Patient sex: M
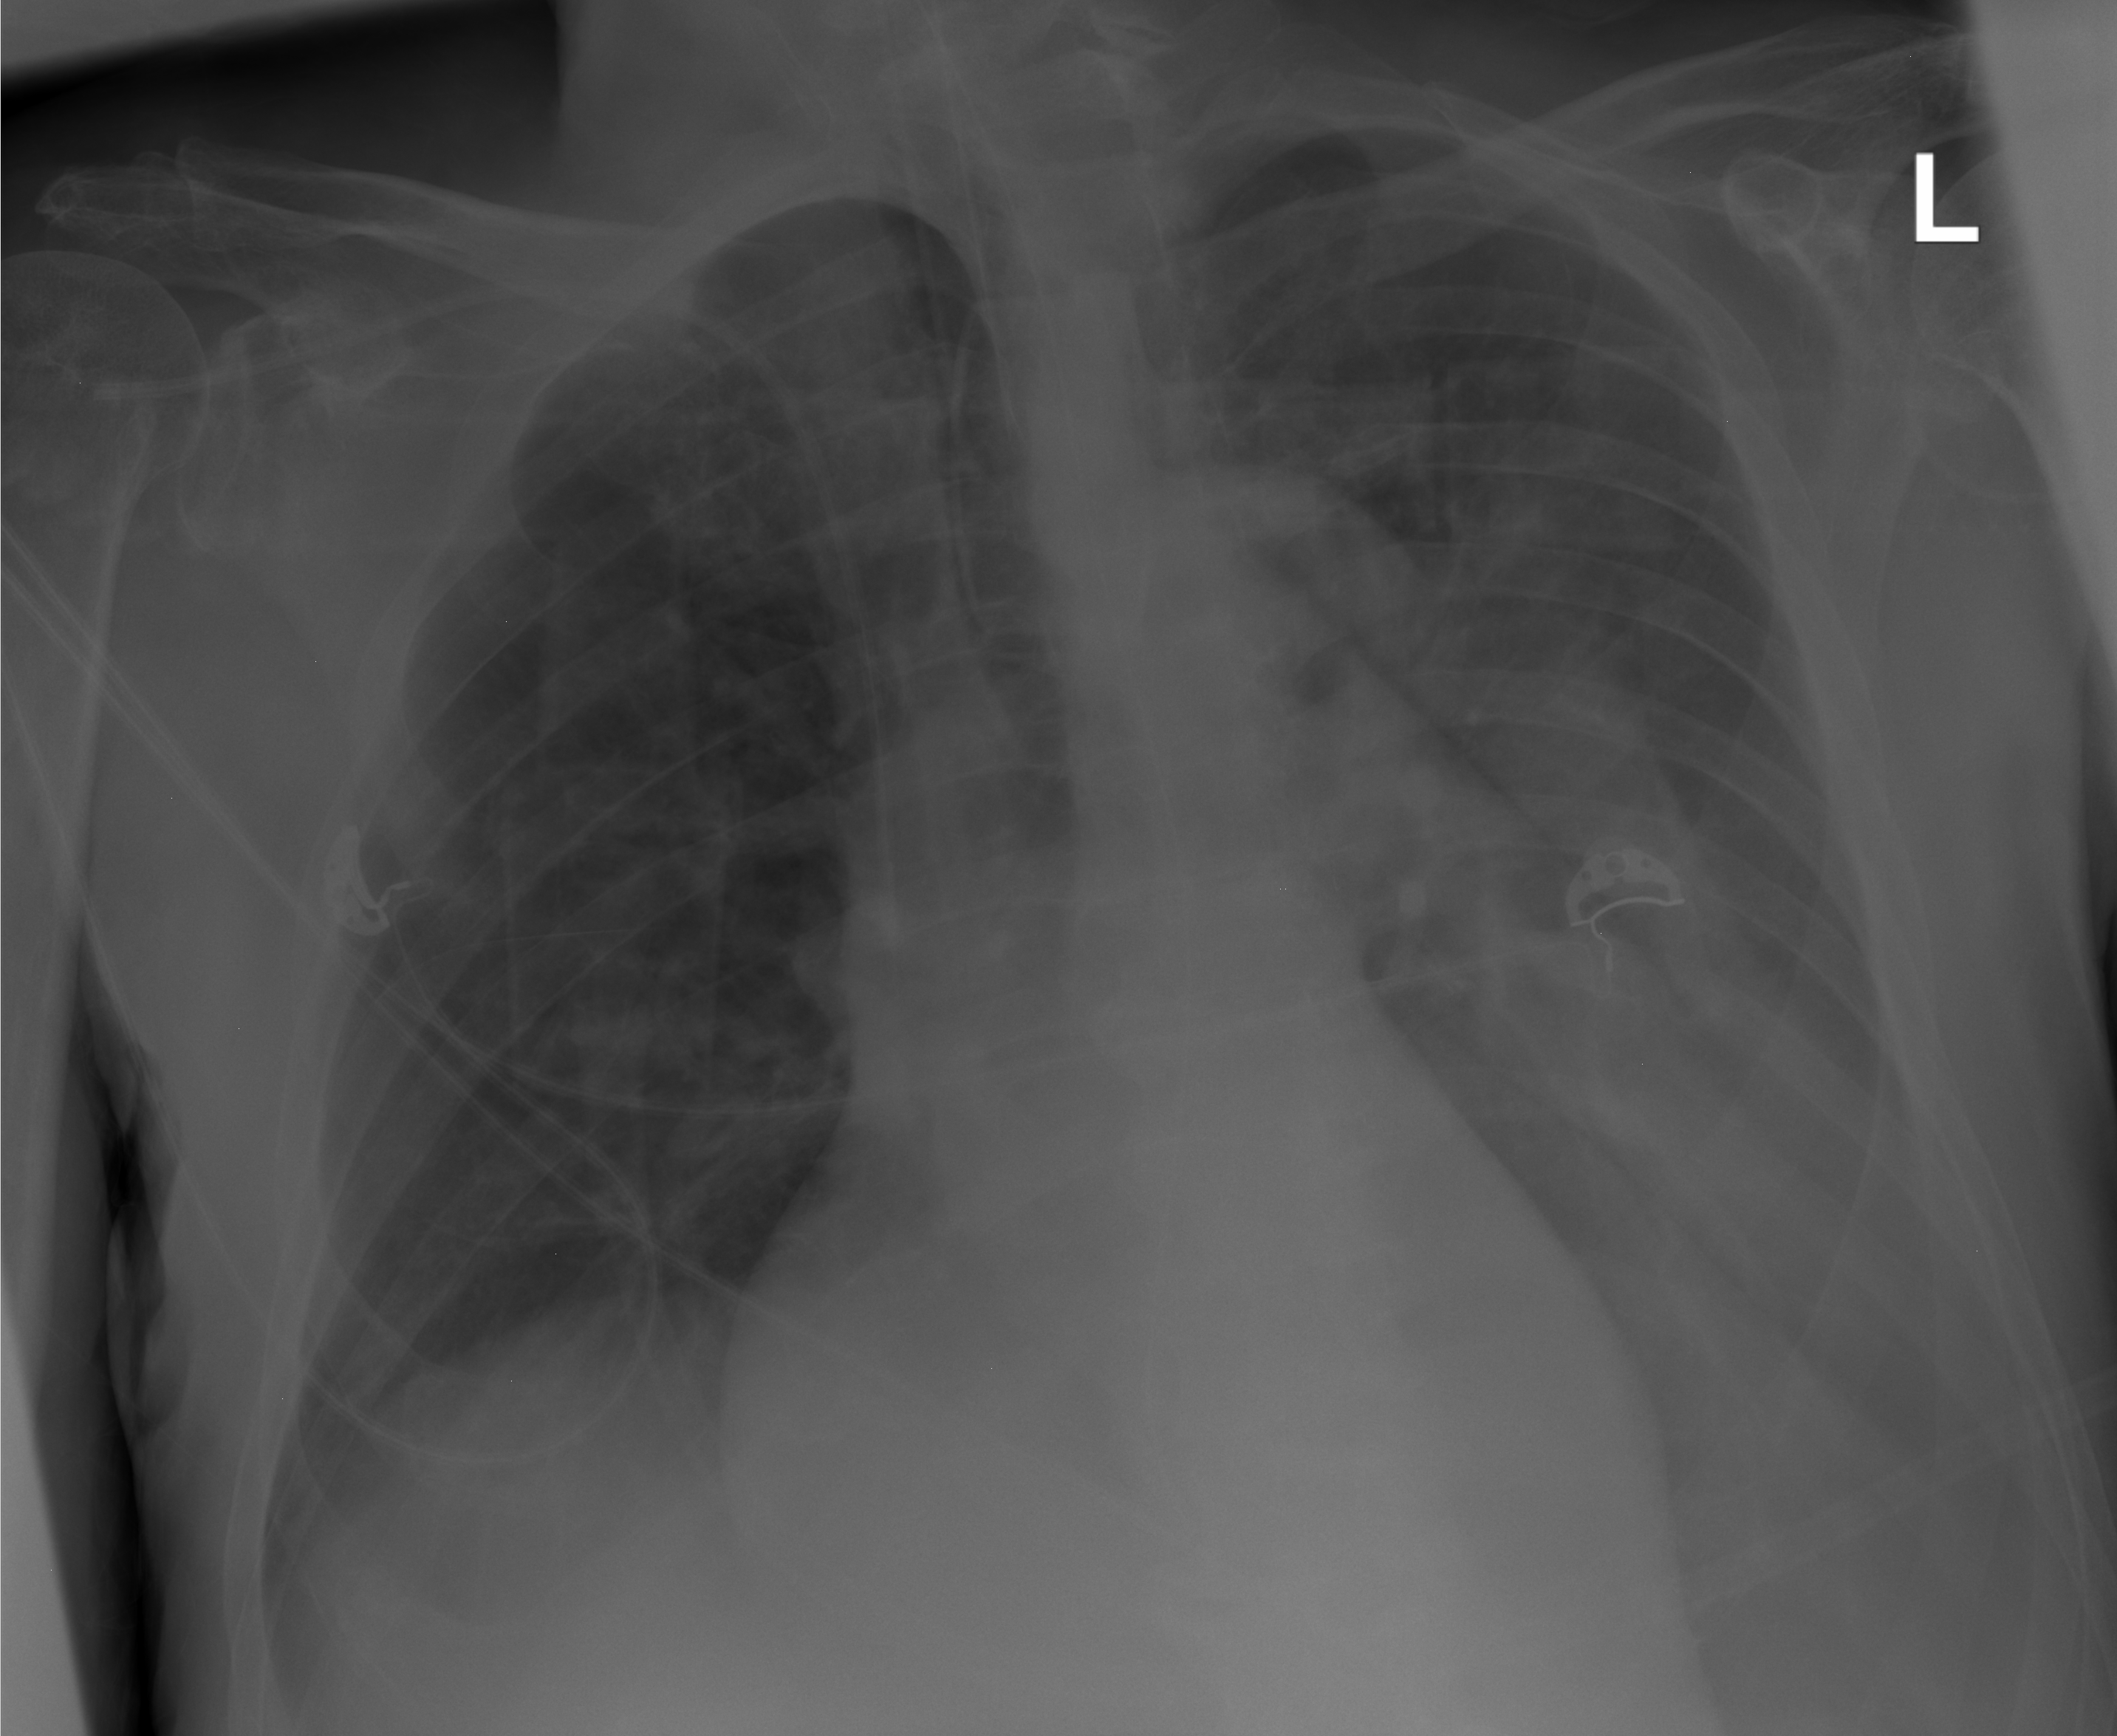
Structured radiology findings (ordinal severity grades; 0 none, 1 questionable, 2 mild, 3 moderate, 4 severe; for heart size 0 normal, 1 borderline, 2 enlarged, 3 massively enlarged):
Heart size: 0
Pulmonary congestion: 2
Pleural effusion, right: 0
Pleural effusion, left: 3
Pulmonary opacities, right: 0
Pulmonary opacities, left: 0
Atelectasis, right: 0
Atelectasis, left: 2